Question: I have an box which is an image and I have text inside the image which will be geenrated dynamically.
Please look at the attached screenshot for more information.
How do I make sure that the image stretches when there is more text ?

'''
.my-community-box{
background: url('/assets/my-community-box.png') no-repeat !important;
background-size: 100%;
width: 287px;
min-height: 474px;
float: right;
.my-community-details{
background-color: @mild-gray;
margin: 20px 10px 10px 10px;
padding: 5px;
ul{
width: 250px;
margin: 0 0 9px 0;
li{
}
}
a{
color: @darker-green;
}
a:hover{
text-decoration: none;
color: @light-green;
}
}
'''
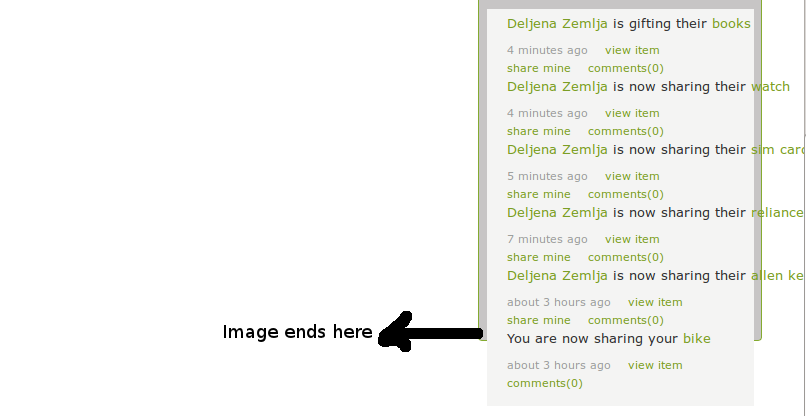
Answer: Why not use a border?
'''
.my-community-box{
background: #F3F3F2;
width: 287px;
min-height: 474px;
float: right;
border: 3px solid #C5C3C3;
}
.my-community-box-wrap{
border-left: 2px solid #C2E2A0;
border-right: 2px solid #C2E2A0;
float: right;
}
'''
Demo: <URL>